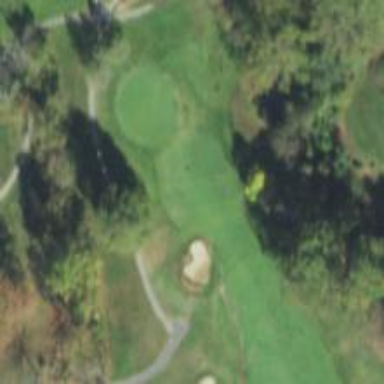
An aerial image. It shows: View of golf hole.